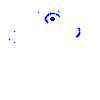
Particle: pion